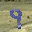
Label: 9